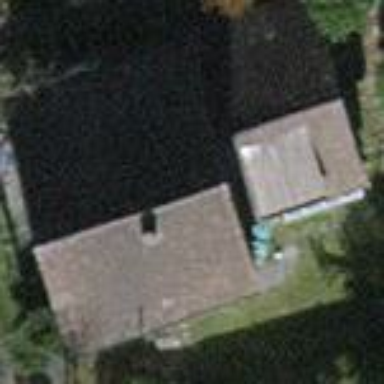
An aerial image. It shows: Detached building with gabled tile roof.